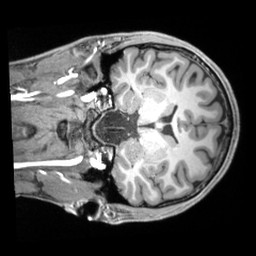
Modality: T1w
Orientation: coronal
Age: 23
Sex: male
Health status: ill
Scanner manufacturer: siemens
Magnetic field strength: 3 T
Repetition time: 2.2 s
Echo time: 0.00218 s